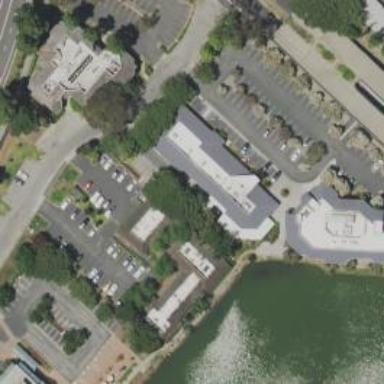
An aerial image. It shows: Commercial building.